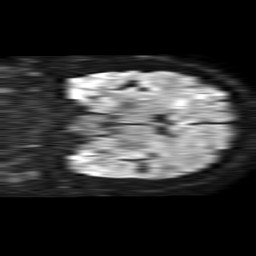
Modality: TRACE
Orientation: coronal
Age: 59
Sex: male
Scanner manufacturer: philips
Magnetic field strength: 1.5 T
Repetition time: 4.6 s
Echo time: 0.08941 s